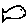
Label: fish